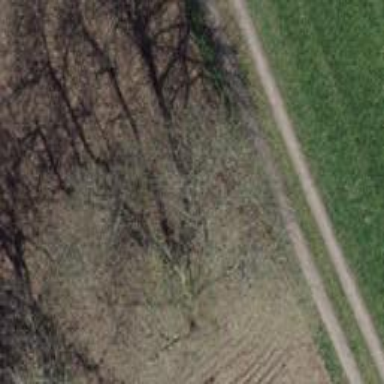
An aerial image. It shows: Agricultural area with deciduous broadleaved trees.